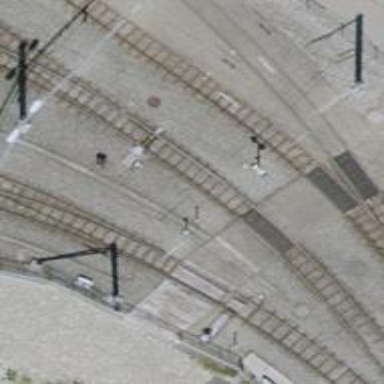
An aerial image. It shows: Railway switch.